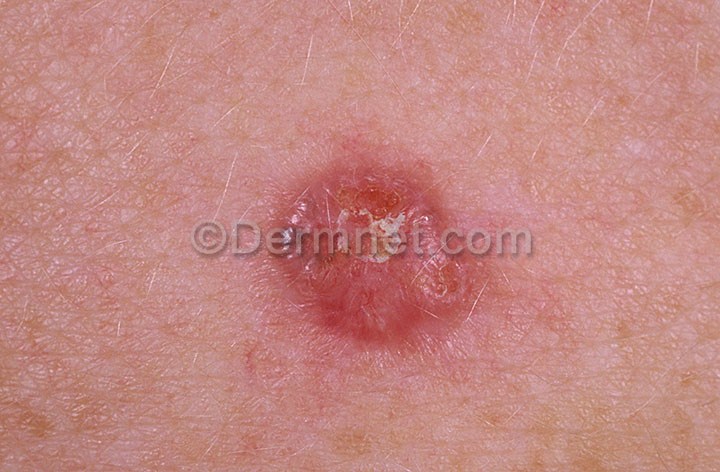
Disease: Seborrheic Keratoses and other Benign Tumors